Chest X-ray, PA view. Patient: 43 years old, sex M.
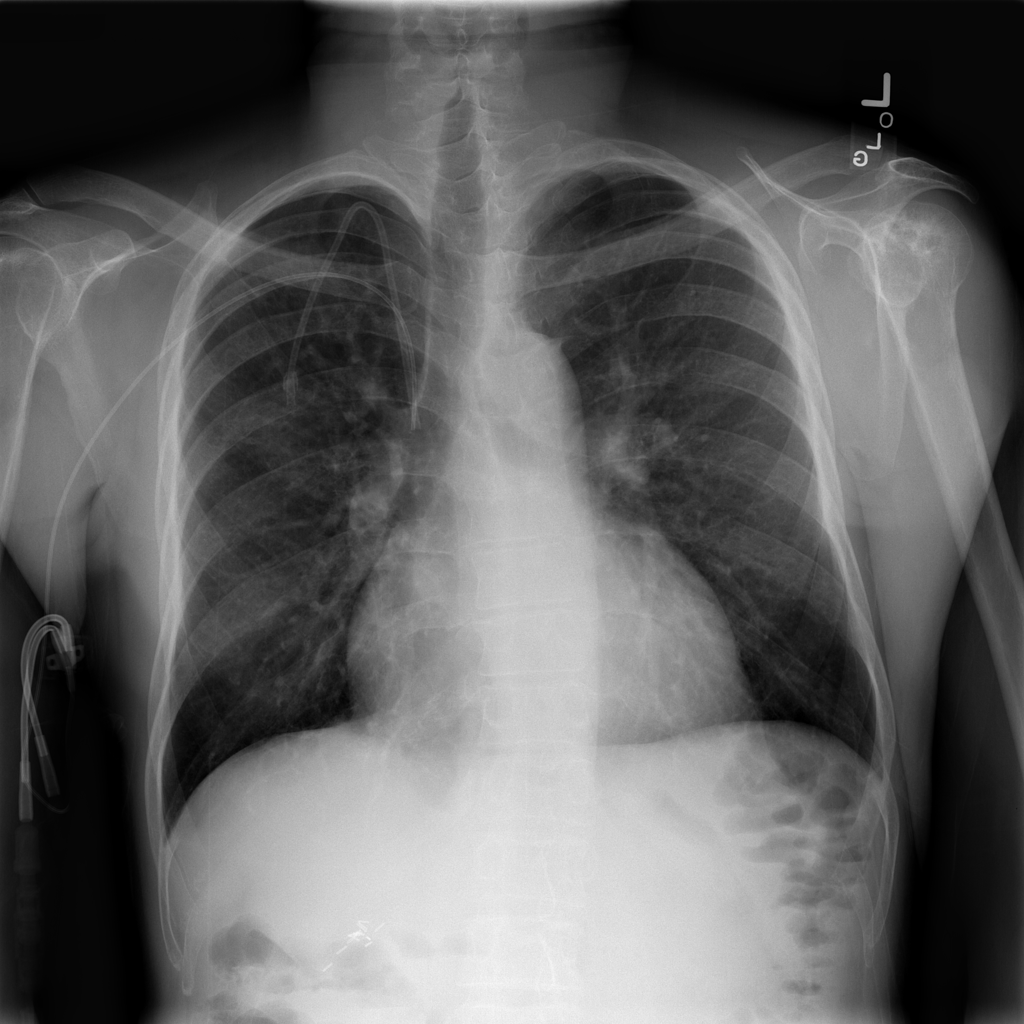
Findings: Cardiomegaly